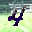
Label: 4